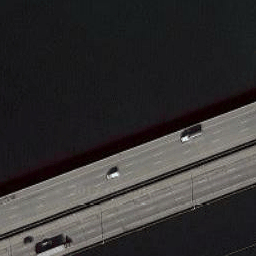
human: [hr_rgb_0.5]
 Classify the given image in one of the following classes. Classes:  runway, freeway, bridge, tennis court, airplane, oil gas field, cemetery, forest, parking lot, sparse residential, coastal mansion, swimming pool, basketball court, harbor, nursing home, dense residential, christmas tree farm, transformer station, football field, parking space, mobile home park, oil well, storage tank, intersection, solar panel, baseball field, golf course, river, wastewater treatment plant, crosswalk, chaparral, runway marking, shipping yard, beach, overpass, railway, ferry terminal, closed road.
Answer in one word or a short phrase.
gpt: bridge